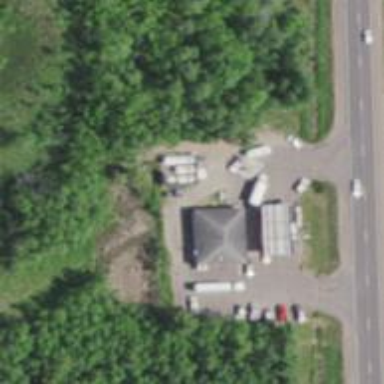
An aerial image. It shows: Convenience shop.